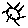
Label: sun